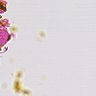
Metastatic tissue present: no